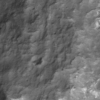
Label: not_dusty